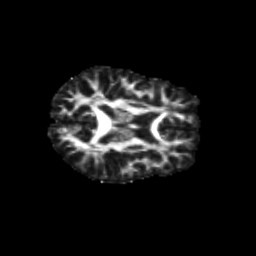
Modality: FA
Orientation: axial
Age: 13
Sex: male
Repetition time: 9.512 s
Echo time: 0.089 s